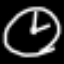
Label: clock